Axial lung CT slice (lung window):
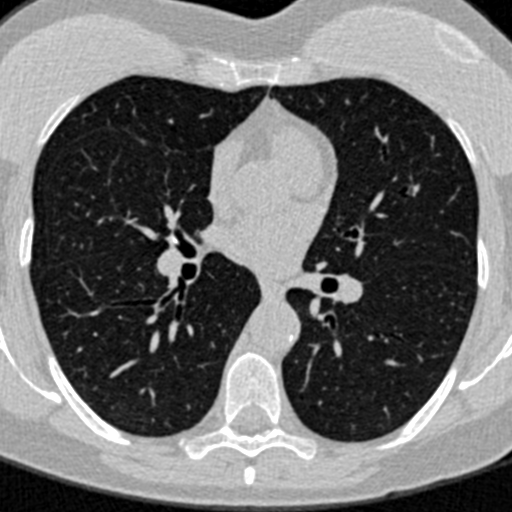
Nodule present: no